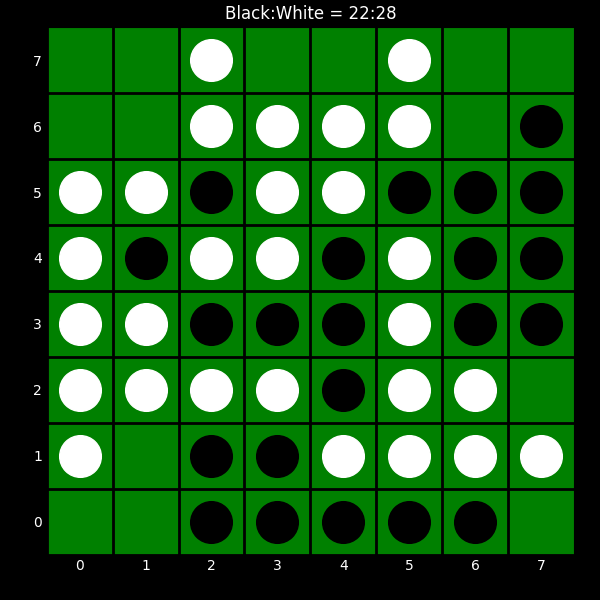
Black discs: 22
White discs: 28